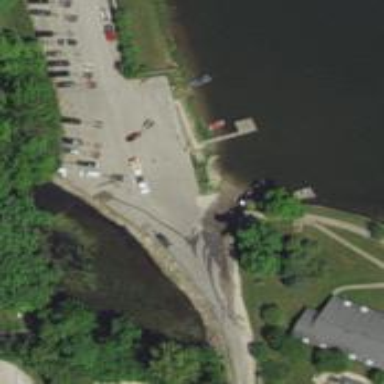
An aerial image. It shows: Slipway on leisure land.